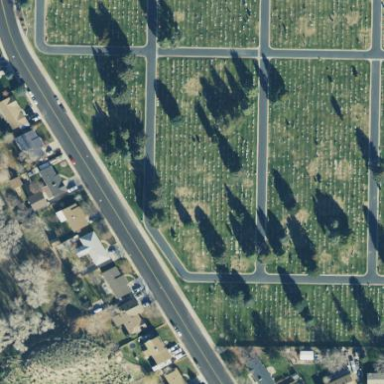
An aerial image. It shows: Sector of the cemetery with grass landuse.